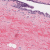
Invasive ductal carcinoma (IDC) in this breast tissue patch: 0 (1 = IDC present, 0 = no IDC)